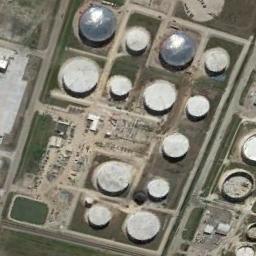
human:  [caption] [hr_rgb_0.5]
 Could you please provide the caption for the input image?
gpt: The storage tanks are surrounded by grass .

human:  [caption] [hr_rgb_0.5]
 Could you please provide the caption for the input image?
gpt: There are some white and silver storage tanks on the grass .

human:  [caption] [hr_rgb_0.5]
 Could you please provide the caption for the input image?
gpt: There are many different-sized storage tanks and many buildings in the factory, And there are large lawns in the factory .

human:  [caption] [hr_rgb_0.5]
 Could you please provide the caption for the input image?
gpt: One of these storage tanks is orange .

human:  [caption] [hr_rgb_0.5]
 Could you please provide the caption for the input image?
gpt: There are some storage tanks of different sizes .